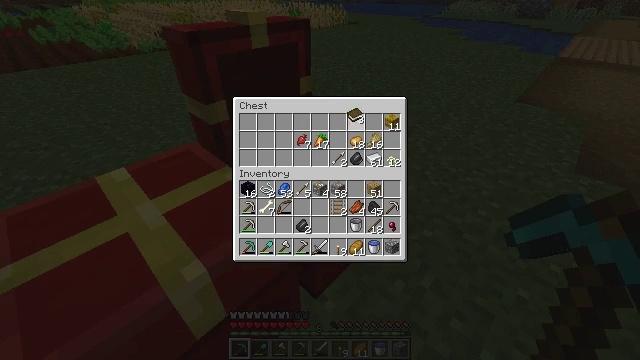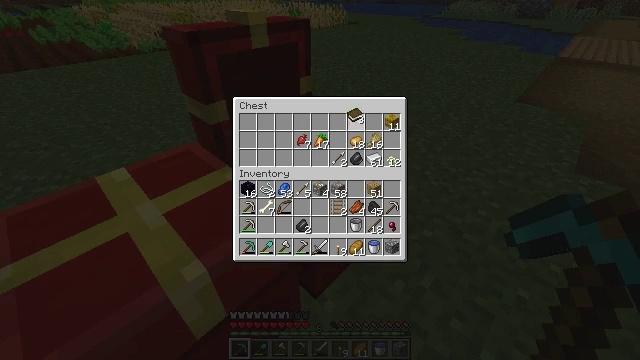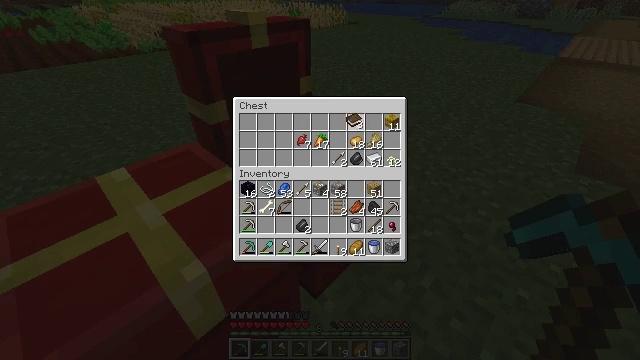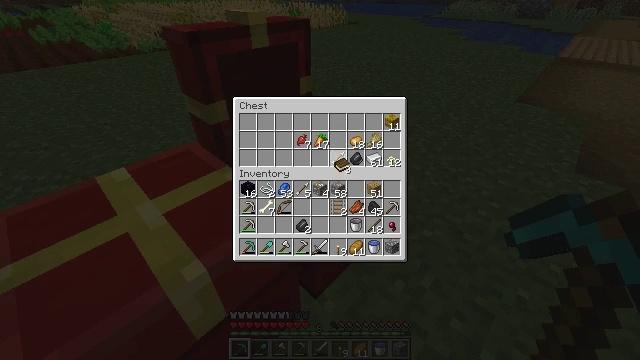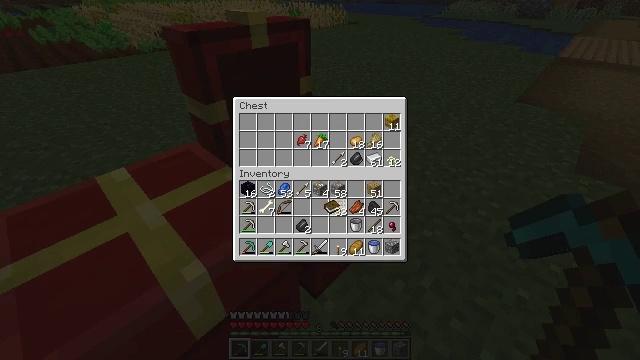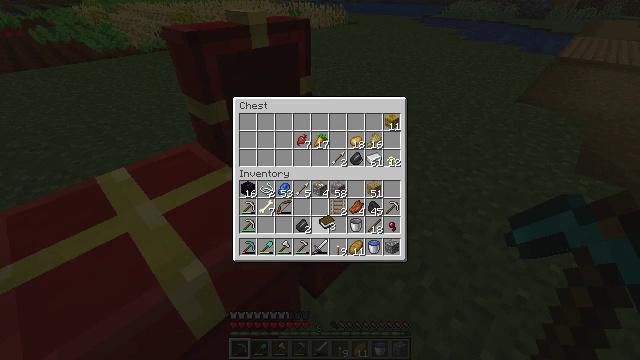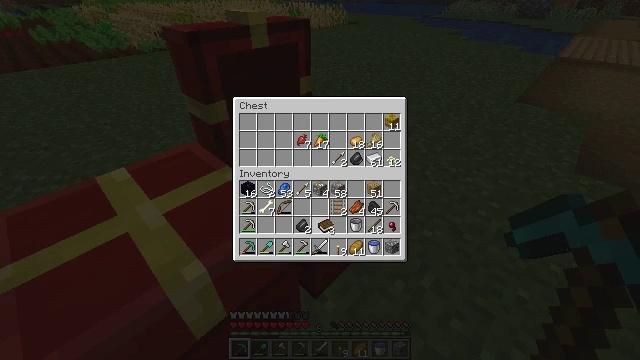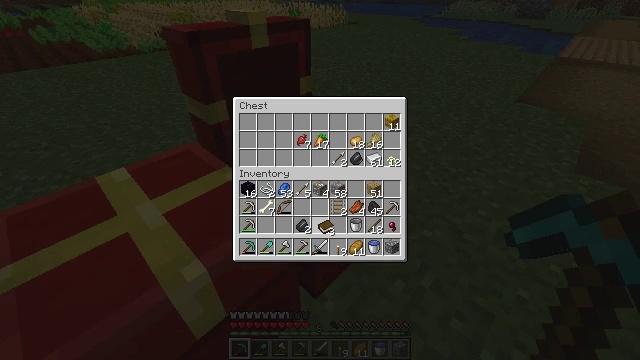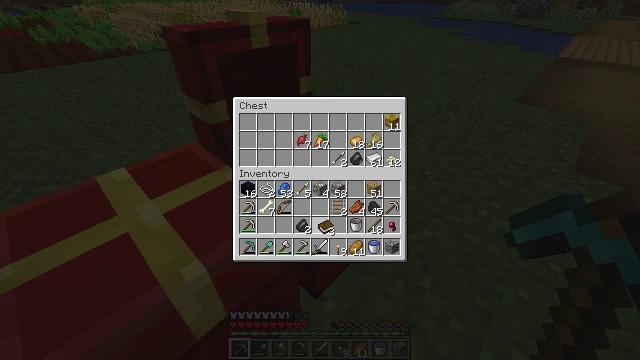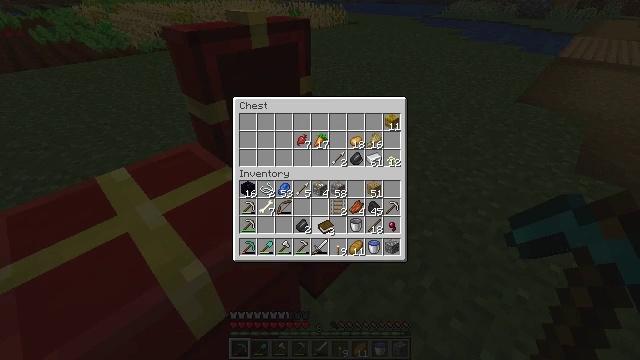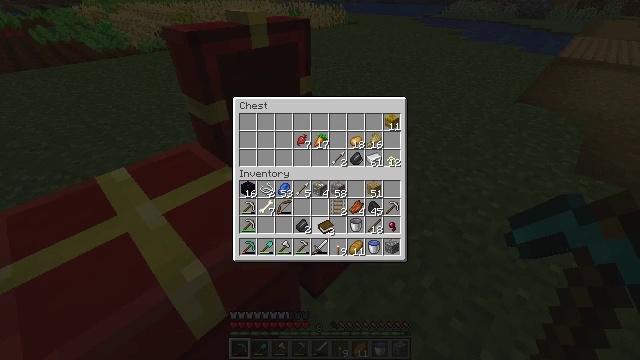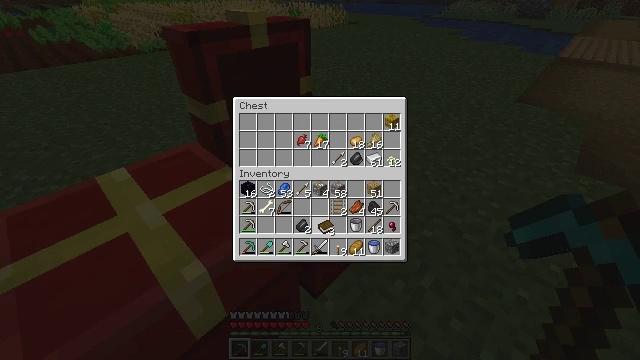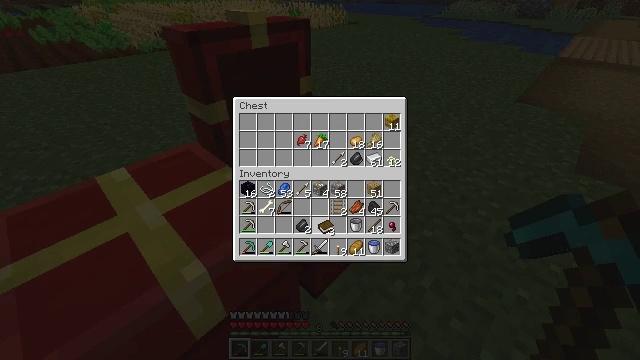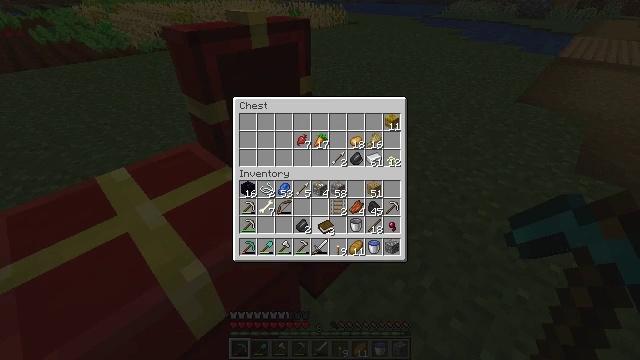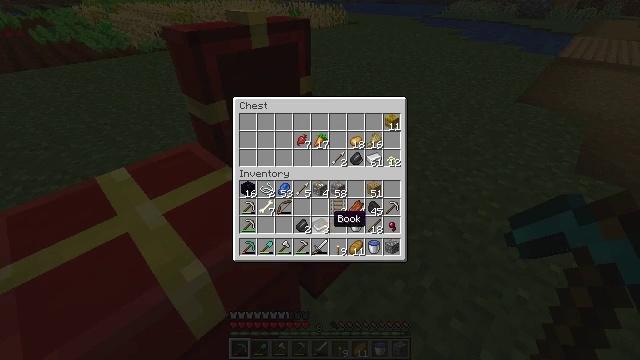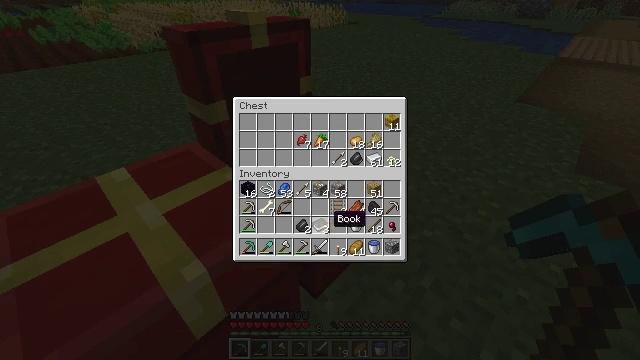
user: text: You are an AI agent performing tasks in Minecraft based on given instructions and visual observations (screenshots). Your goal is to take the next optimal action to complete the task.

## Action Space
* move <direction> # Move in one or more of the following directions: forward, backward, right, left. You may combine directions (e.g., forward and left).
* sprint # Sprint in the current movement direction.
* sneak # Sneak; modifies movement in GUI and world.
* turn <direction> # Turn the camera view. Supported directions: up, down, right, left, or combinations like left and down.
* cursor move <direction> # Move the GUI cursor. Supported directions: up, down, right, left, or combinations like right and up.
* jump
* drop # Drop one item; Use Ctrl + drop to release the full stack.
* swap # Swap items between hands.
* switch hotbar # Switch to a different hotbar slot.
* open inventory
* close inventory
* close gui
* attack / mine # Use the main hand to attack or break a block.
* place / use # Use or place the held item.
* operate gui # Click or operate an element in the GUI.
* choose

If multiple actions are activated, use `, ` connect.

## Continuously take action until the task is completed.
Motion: motion action
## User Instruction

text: Get ready to enchant items by crafting an enchanting table.
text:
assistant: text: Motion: operate gui
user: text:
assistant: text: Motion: operate gui
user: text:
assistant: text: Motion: cursor move left and down
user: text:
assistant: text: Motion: cursor move left and down
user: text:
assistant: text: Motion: cursor move down
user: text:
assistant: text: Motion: no_op
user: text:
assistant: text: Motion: no_op
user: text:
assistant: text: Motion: no_op
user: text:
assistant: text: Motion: no_op
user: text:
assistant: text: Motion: no_op
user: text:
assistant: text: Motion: no_op
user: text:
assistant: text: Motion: operate gui
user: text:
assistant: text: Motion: operate gui
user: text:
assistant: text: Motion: no_op
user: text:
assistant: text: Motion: no_op
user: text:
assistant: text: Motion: no_op
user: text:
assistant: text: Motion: no_op
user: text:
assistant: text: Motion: no_op
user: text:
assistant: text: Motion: no_op
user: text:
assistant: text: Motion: no_op
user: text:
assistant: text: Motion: turn left
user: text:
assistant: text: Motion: turn left and down
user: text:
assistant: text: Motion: turn left and down
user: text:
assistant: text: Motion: turn left and down
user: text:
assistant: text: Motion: turn left and down
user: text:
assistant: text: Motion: turn left and down
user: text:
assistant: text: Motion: turn left, use / place
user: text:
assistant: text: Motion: use / place
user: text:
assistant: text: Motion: use / place
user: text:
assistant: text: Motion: no_op